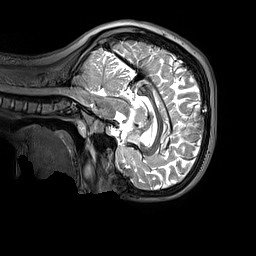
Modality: T2w
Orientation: sagittal
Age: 14
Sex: female
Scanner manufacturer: siemens
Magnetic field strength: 3 T
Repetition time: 3.2 s
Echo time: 0.408 s